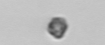
Label: nanoplankton_mix